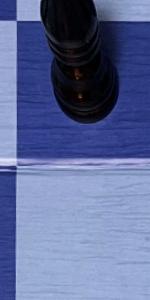
Label: Empty